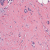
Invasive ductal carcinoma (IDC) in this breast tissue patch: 0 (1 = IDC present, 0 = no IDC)